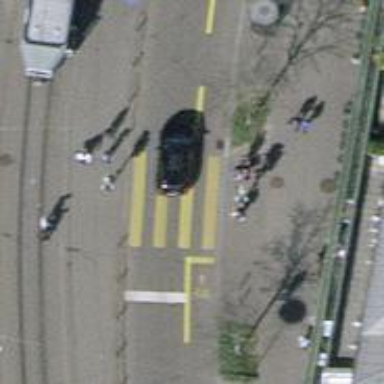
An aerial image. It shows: Zebra crossing with traffic signals.